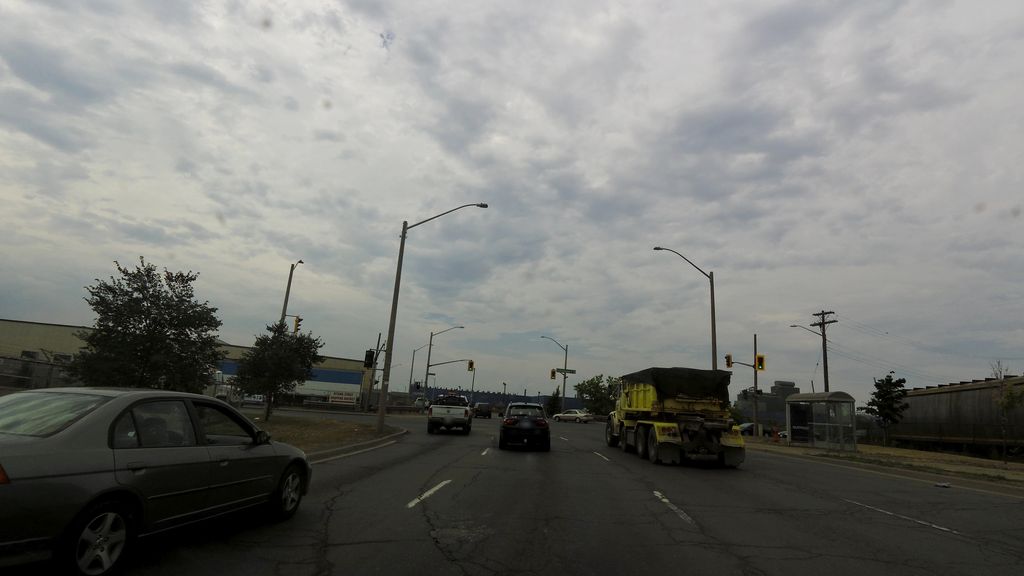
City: hamilton